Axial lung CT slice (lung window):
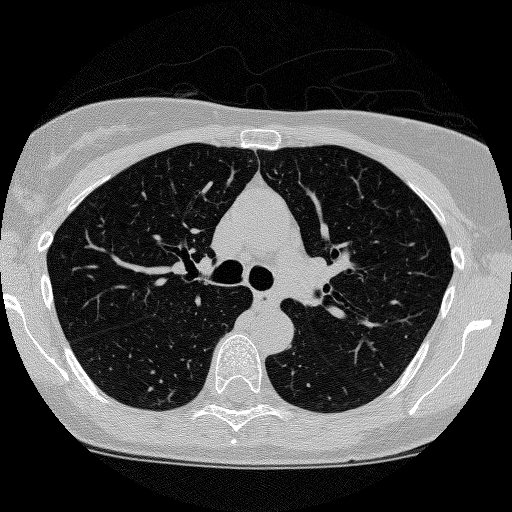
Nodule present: no